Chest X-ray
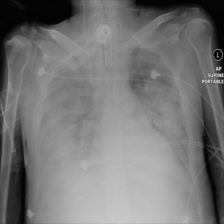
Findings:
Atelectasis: positive
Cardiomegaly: negative
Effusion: positive
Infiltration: positive
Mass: negative
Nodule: negative
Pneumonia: negative
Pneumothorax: negative
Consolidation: negative
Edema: negative
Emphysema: negative
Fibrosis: negative
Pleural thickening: negative
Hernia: negative